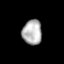
Tissue: lung
Cell type: Others
Senescence score: 0.1724
Nuclear area (px): 478
Mean DAPI intensity: 177.144